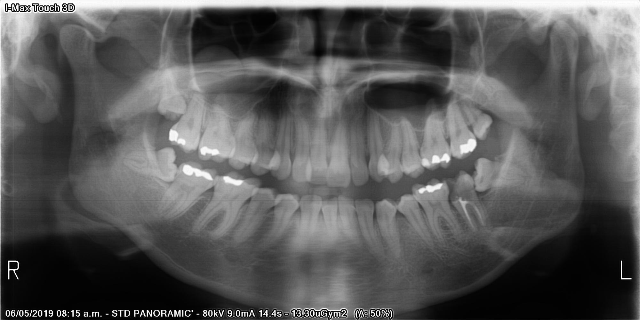
adult